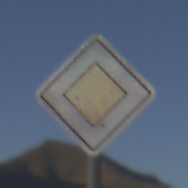
Verkehrszeichen: Vorfahrtsstrasse
Umgebung: Outdoor, Nature
Tageszeit: SunriseSunset
Wetter: Clear
Licht: Natural
Jahreszeit: NotSpecified
Kontrast: HighContrast